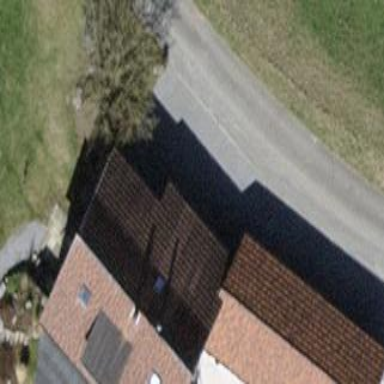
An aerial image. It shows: Detached building with gabled roof.